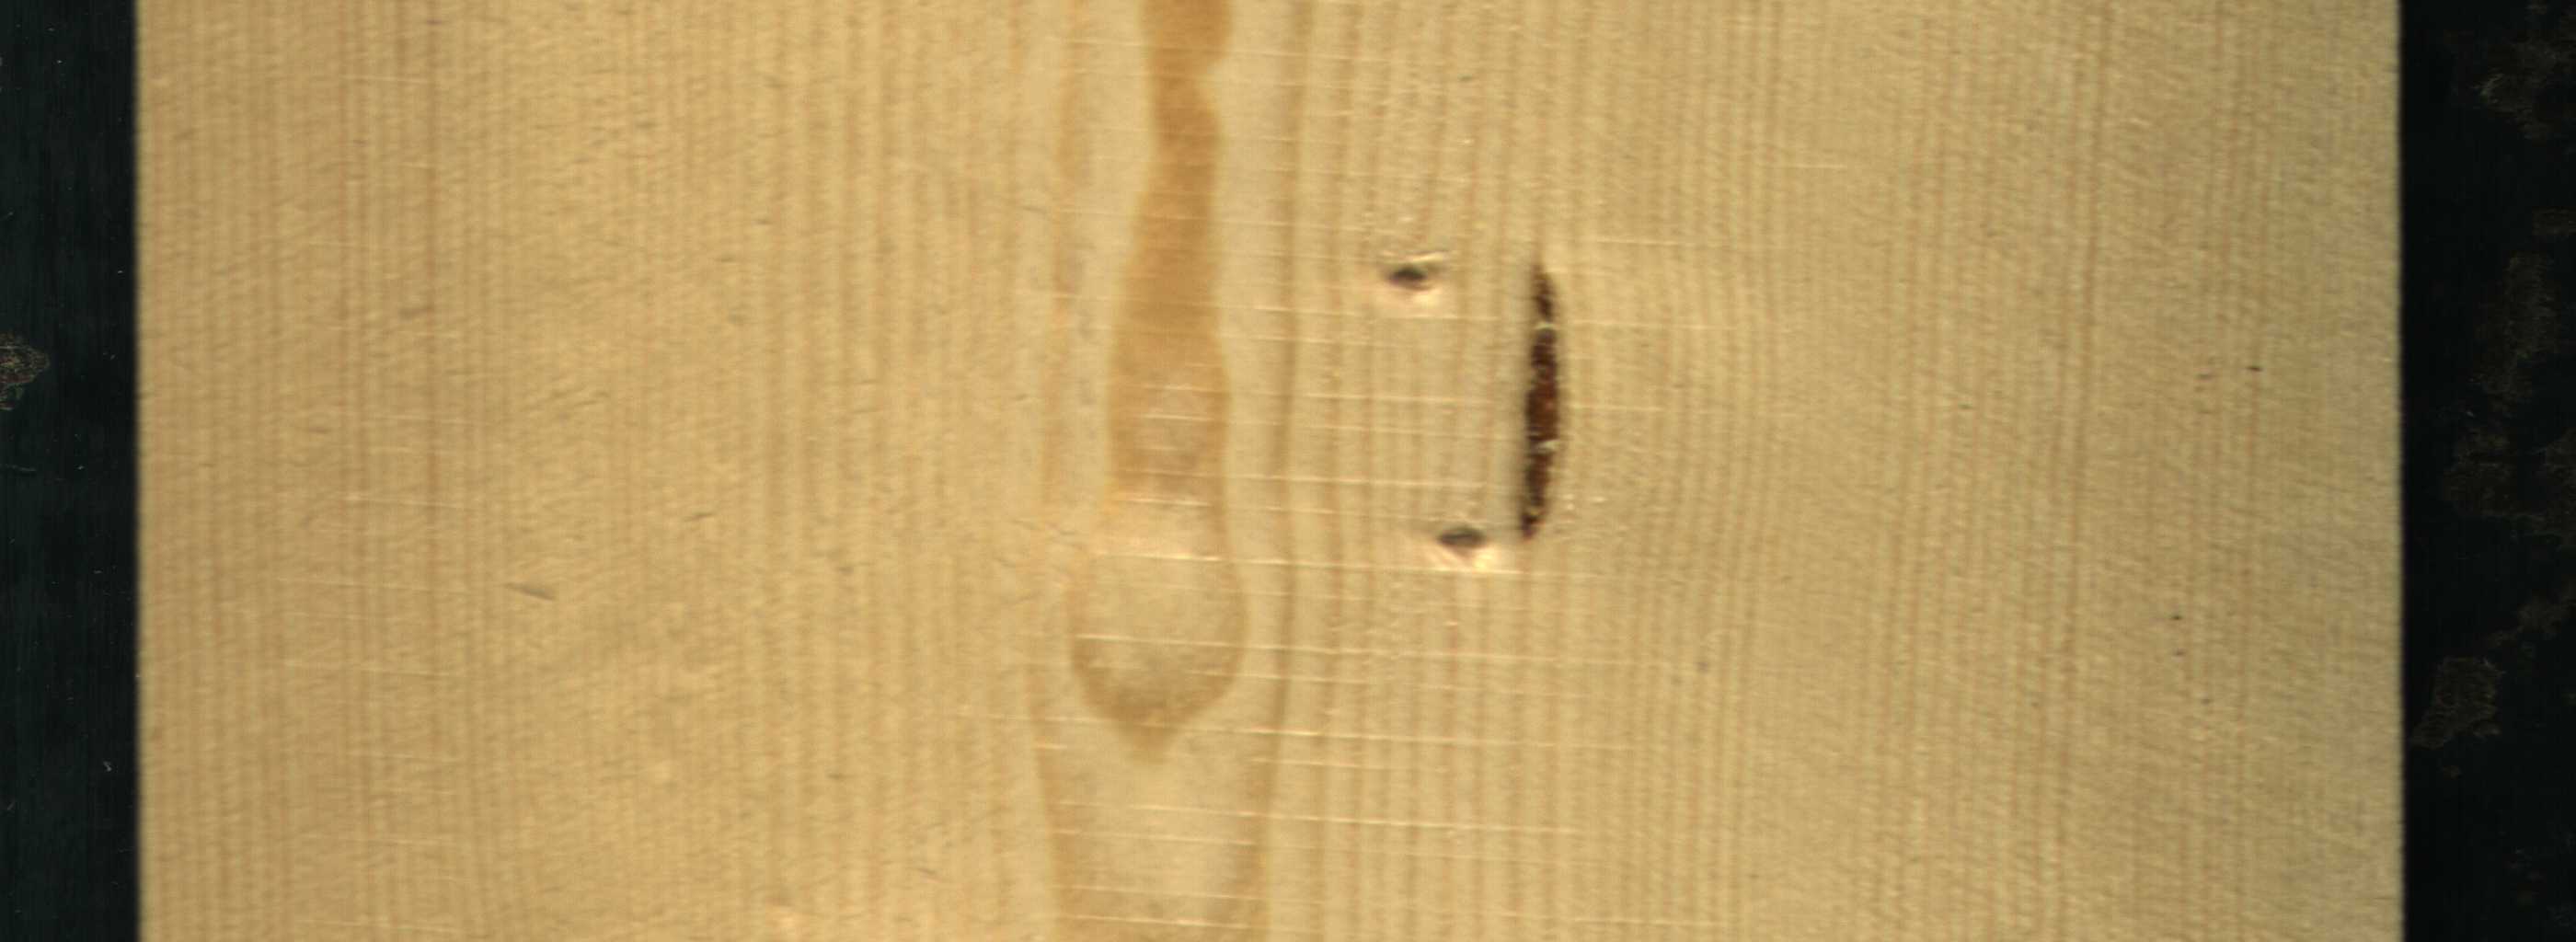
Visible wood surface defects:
resin
Live_Knot
Live_Knot